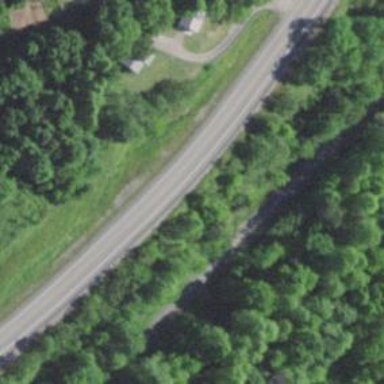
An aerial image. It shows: Primary highway.